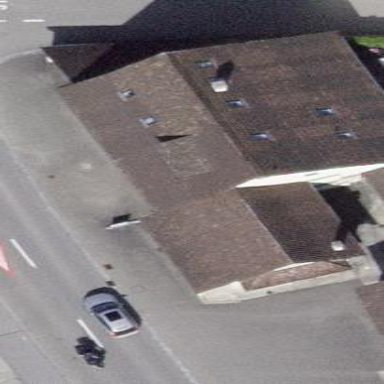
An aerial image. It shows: Historic creamery building.